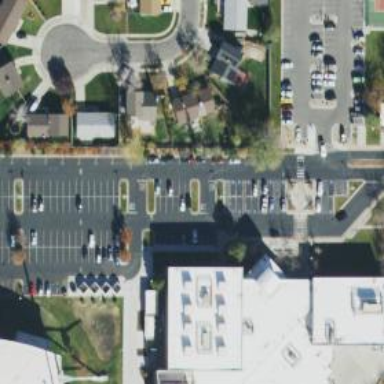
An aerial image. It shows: Parking space is available.